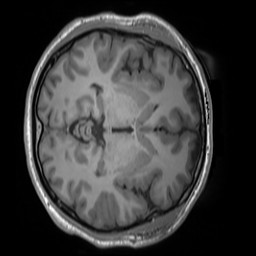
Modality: T1w
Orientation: axial
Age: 27
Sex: male
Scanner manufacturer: siemens
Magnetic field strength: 3 T
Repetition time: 1.55 s
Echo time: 0.00234 s